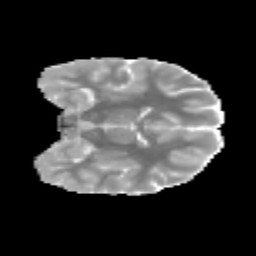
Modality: MD
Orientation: coronal
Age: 12
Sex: male
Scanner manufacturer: siemens
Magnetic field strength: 3 T
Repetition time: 3.8 s
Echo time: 0.07 s